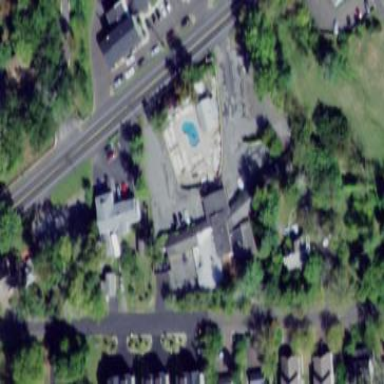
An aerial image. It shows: Hotel building.